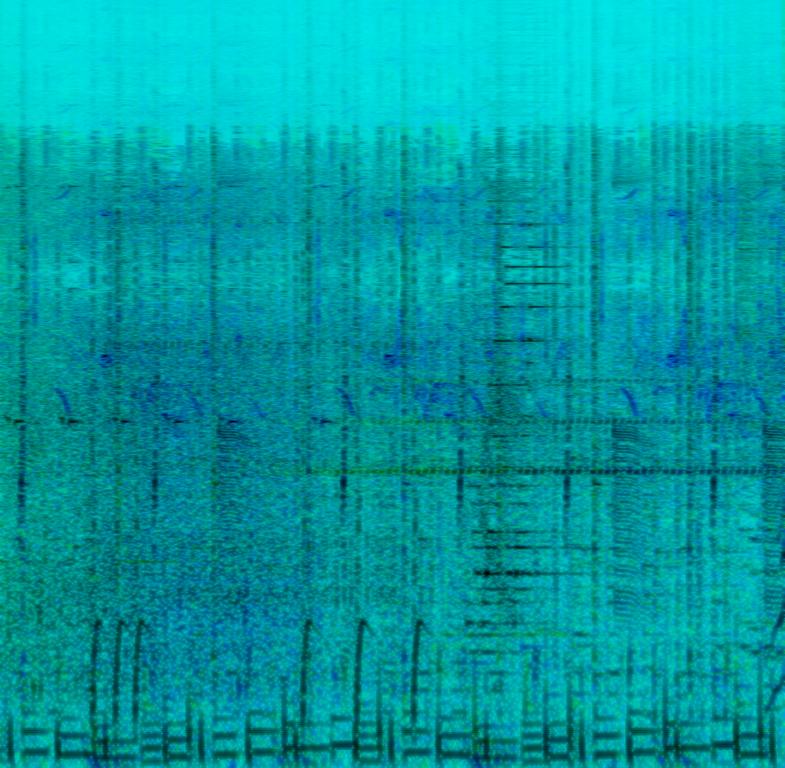
This song features sounds from a game. A groovy bassline is played. This is accompanied by percussion playing a simple rhythm. A violin fill is played in the background. Quirky sounds are played in the foreground depicting some actions like jumping and crossing game levels. Birds can be heard chirping in the background. There is the sound of a waterfall toward the end of the clip. Bubble bursting sounds are played when the character collects some rewards. There are no lyrics in this song and no words being sung.